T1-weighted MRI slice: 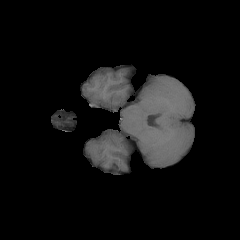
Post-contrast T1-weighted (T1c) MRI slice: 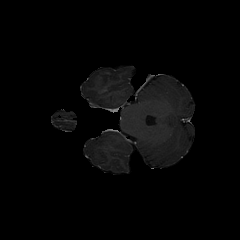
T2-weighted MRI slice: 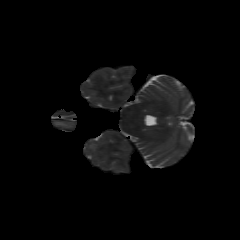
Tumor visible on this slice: yes